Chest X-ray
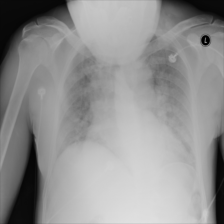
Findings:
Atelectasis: negative
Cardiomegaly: positive
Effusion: negative
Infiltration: negative
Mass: negative
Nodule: negative
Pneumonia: negative
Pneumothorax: negative
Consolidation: negative
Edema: negative
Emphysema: negative
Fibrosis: negative
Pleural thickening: positive
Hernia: negative